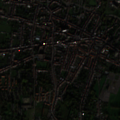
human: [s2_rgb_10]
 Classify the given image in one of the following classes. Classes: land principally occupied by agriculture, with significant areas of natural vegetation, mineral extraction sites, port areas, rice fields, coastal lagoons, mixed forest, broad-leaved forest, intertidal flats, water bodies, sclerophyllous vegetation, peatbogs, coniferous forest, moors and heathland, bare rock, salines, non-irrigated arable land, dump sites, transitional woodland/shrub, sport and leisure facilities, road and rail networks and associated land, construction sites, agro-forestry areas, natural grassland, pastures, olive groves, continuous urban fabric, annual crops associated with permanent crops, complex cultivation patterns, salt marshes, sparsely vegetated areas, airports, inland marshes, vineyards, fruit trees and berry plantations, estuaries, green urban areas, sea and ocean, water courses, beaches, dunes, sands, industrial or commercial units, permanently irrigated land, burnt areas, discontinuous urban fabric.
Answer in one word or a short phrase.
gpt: discontinuous urban fabric, industrial or commercial units